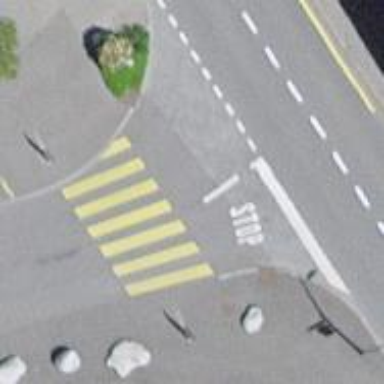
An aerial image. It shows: Uncontrolled zebra crossing on the road.